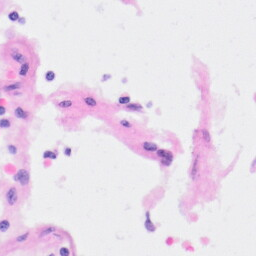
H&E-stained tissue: Kidney